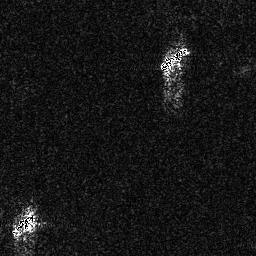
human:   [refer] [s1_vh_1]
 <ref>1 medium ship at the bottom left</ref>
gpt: <box>[[3, 82, 14, 92, 0]]</box>